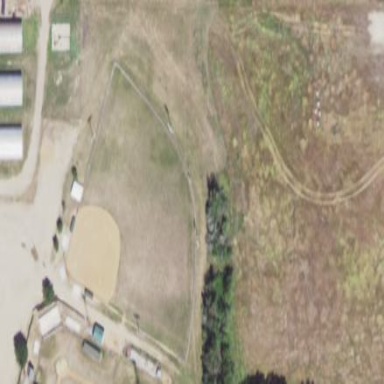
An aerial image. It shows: Baseball pitch for leisure and sports activities.